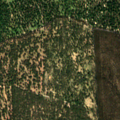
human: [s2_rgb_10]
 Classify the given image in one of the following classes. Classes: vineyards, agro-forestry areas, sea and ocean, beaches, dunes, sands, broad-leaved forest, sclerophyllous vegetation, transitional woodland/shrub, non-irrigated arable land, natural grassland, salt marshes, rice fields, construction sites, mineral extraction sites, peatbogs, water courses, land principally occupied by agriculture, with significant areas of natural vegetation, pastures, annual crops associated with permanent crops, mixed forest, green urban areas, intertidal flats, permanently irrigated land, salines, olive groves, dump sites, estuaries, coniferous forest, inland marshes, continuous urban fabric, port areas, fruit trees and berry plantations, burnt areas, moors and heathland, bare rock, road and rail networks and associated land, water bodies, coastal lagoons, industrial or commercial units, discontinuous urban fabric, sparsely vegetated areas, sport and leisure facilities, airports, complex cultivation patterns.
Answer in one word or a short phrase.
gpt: broad-leaved forest, coniferous forest, mixed forest